Question: I have struggled all day unable to figure out how to properly create a child router using Durandal in my hot towel-based (MVC4 SPA) project. This is what I have at the moment:
## shell.js
'''
var routes = [
{ route: '', moduleId: 'home', title: 'Home', nav: 1 },
{ route: 'inventory/index', moduleId: 'inventory/inventory', title: 'Inventory', nav: 2 }];
return router.makeRelative({ moduleId: 'viewmodels' }) // router will look here for viewmodels by convention
.map(routes) // Map the routes
.buildNavigationModel() // Finds all nav routes and readies them
.activate(); // Activate the router
'''
## inventory.js
'''
define(['services/logger', 'plugins/router'], function (logger, router) {
var title = 'Details';
var childRouter = router.createChildRouter()
.makeRelative({
moduleId: 'viewmodels/inventory',
fromParent: true
}).map([
{ route: '', moduleId: 'inventory', title: 'Inventory', nav: 3 },
{ route: 'items', moduleId: 'items', title: 'Items', nav: 4 }])
.buildNavigationModel();
var vm = {
router: childRouter,
activate: activate,
title: title
};
return vm;
//#region Internal Methods
function activate() {
logger.log(title + ' View Activated', null, title, true);
}
//#endregion
});
'''
The problems I currently have:
1. Inventory view is activated twice when I click on it
2. No further navigation options become visible, although some empty 3D rounded rectangle appears in the upper right... I'm not sure if that's a progress bar that failed to go away or some failed navigation element.
My project files are organized like this:

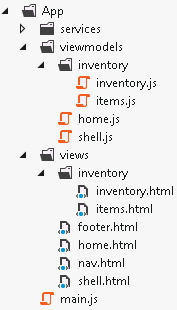
Answer: My main problem was that I was expecting child navigation menus to show up without having implemented child navigation in my view or viewmodel. I wasn't aware that child navigation wasn't intrinsic to the existing navigation. Here are the changes I had to make.
Change my inventory.html file to act as the child navigation container by adding an element with a 'data-bind' on 'router.navigationModel', which picks up and displays the navigation menu; also include an element with a 'data-bind' on 'router' which will pick up the leaf node (page content) at the lowest navigation level:
'''
<section>
<header>
<h2 class="page-title" data-bind="text: title"></h2>
<nav class="pull-left">
<ul class="nav nav-pills nav-stacked" data-bind="foreach: router.navigationModel()">
<li><a data-bind=" css: { active: isActive }, attr: { href: hash }, text: title"
href="#"></a></li>
</ul>
</nav>
</header>
<section id="inventoryPane" data-bind="router: { transition: 'entrance', cacheViews: true }"></section>
</section>
'''
There are actually 3 modules involved in a fully navigated view here. shell.js is the root with the top level navigation, then inventory.js (for example) would be another container with child navigation buttons, and finally items.js (for example) would represent content displayed in the inventory.js container.
Next, I needed to update my inventory.js to act as a container and specify the fully qualified path for the module in my call to makeRelative (which I had removed after posting the code in my question as one of many desperate experiments); if you don't get the moduleId right, fatal errors will occur when trying to access the router property of a non-existent object, and the message given by the debugger is not at all helpful if you're running IE:
'''
define(['services/logger', 'plugins/router'], function (logger, router) {
var title = 'Inventory';
var childRouter = router.createChildRouter()
.makeRelative({
moduleId: 'viewmodels/inventory',
fromParent: true
}).map([
{ route: 'items', moduleId: 'items', title: 'Items', nav: 3 }])
.buildNavigationModel();
var vm = {
router: childRouter,
activate: activate,
title: title
};
return vm;
//#region Internal Methods
function activate() {
logger.log(title + ' View Activated', null, title, true);
}
//#endregion
});
'''
Next it seems I had to update the hash on my root level routing to avoid an error about the "*inventory" route not being found. I don't know why splat routes aren't handled better automatically for me; somehow the knockout samples got around this problem, but I could not without overriding the hash:
'''
var routes = [
{ route: '', moduleId: 'home', title: 'Home', nav: 1 },
{ route: 'inventory*inventory', moduleId: 'inventory', title: 'Inventory', hash:"#inventory", nav: 2 }];
'''
And finally, I had to restructure my tree to move the inventory files up one level: